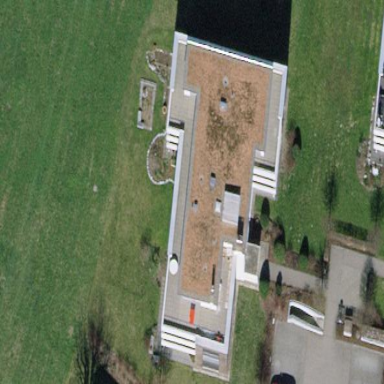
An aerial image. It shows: Building with apartments and flat roof.